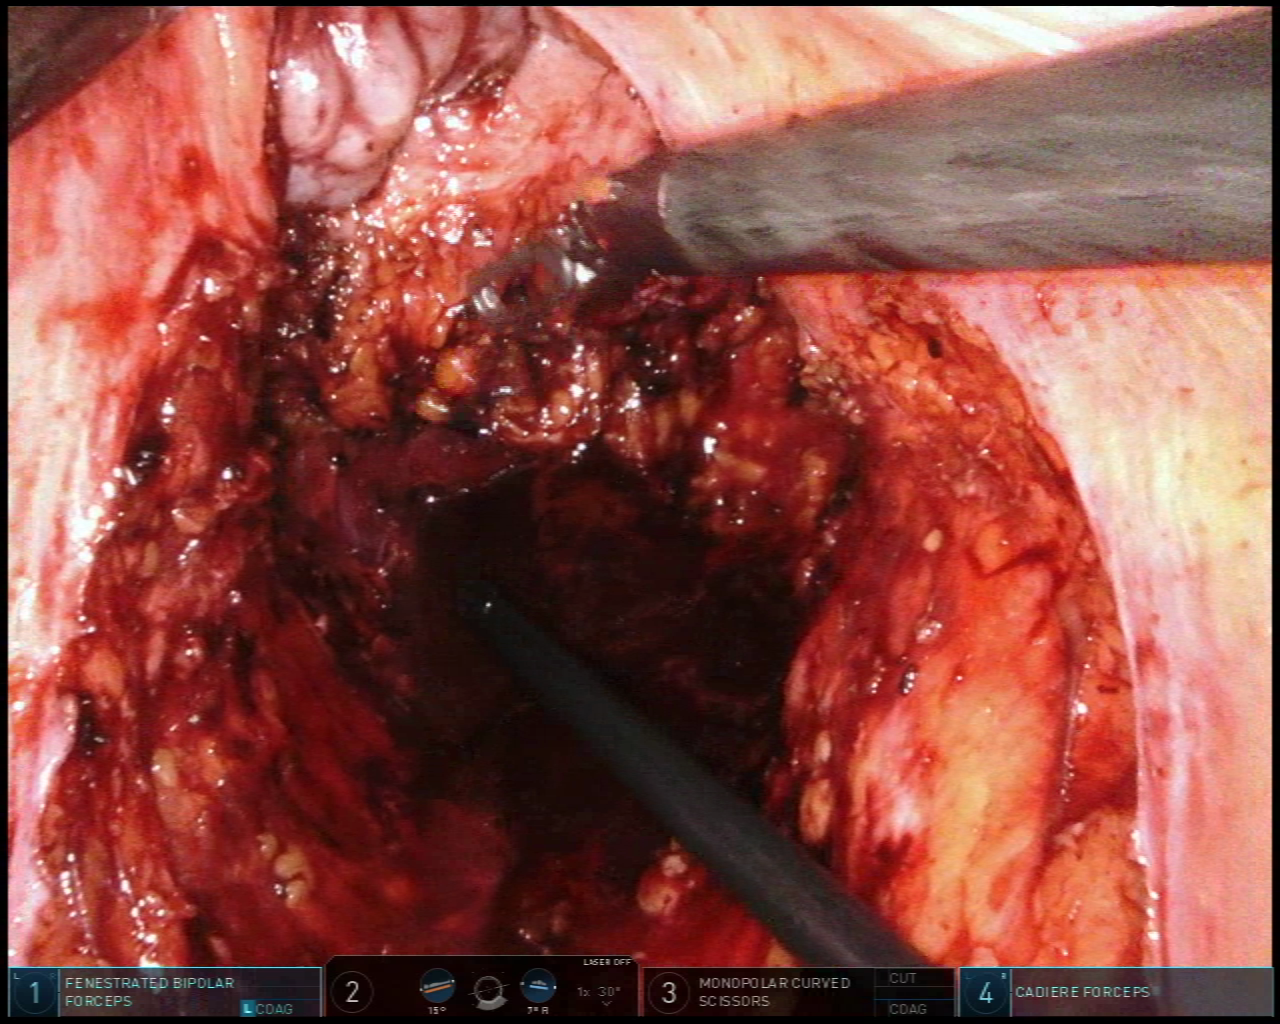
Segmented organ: vesicular_glands
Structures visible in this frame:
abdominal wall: no
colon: no
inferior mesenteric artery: no
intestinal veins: no
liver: no
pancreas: no
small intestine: no
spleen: no
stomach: no
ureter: no
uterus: no
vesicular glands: yes